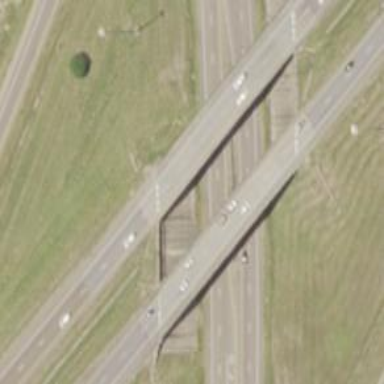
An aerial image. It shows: Motorway bridge.